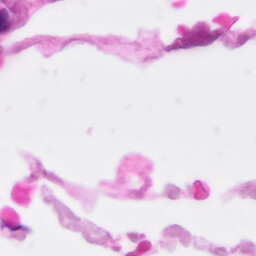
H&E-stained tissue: Pancreatic